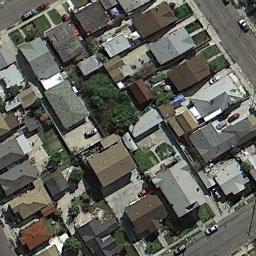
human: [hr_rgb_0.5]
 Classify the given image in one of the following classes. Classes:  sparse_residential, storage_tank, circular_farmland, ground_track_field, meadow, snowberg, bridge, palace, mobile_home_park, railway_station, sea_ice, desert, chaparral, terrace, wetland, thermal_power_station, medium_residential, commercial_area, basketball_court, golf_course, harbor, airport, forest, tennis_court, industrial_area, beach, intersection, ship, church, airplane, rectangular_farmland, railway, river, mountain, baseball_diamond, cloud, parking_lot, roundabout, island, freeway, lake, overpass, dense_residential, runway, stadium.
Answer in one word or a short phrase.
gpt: dense_residential